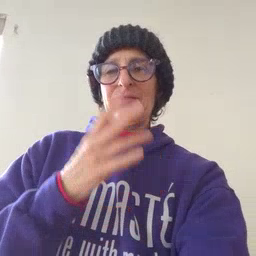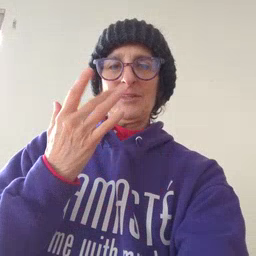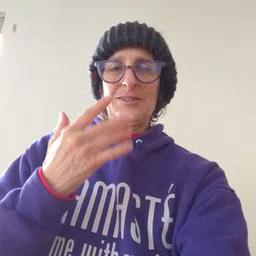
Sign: finger